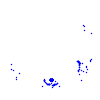
Particle: proton